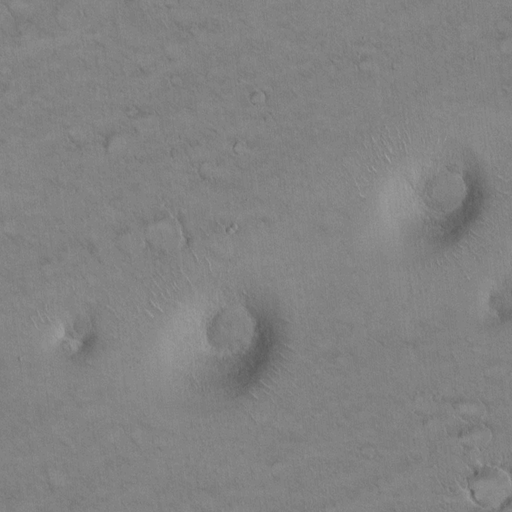
Objects detected: cone, cone, cone, cone